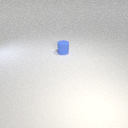
small blue rubber cylinder